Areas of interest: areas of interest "Shanghai Automobile Repair Co., Ltd. Shanghai Jiaoyun Comprehensive Automobile Inspection Station"
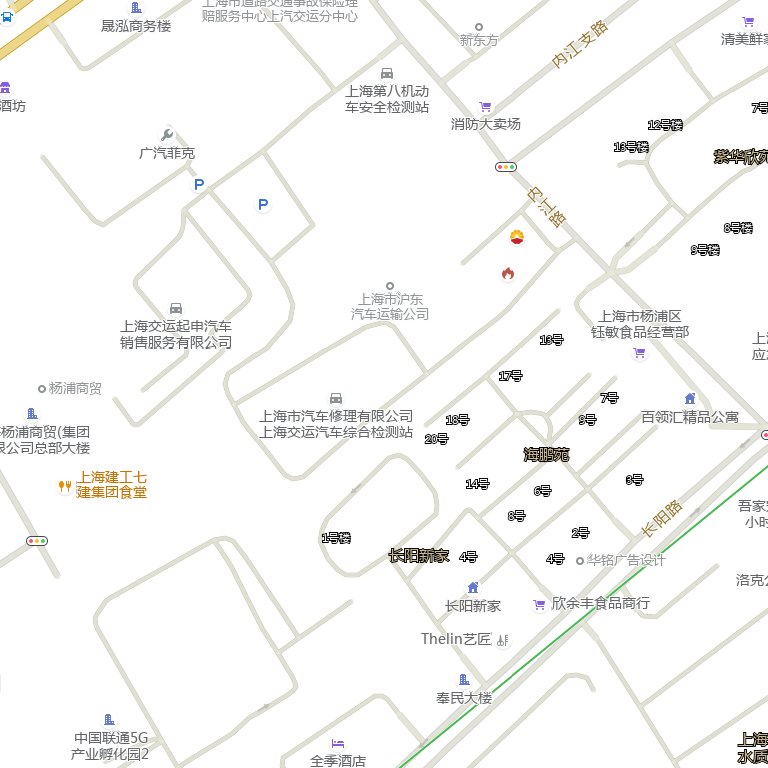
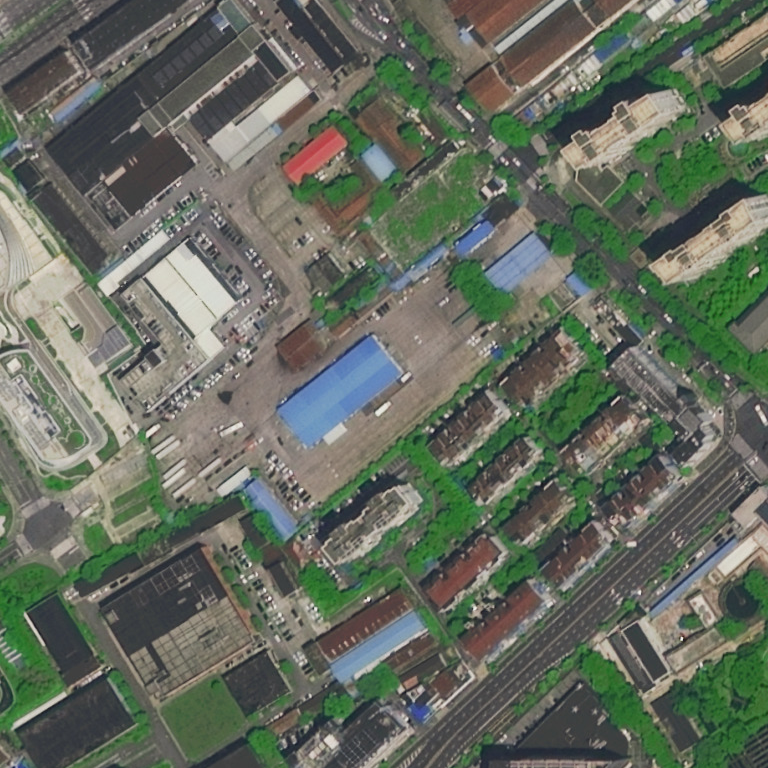